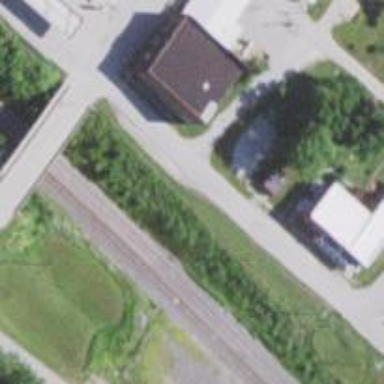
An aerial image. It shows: Railway siding for service.